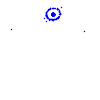
Particle: electron